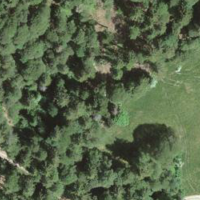
EUNIS habitat code: 41
Species observed at this site:
Sambucus racemosa